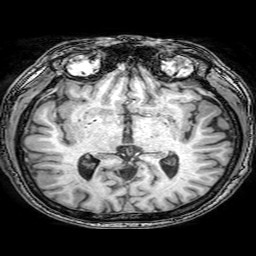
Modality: T1w
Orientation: coronal
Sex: male
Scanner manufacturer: philips
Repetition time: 0.008118 s
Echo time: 0.00371 s